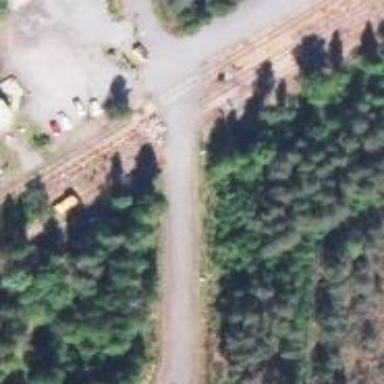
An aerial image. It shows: Disused railway.